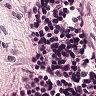
Metastatic tissue present: no